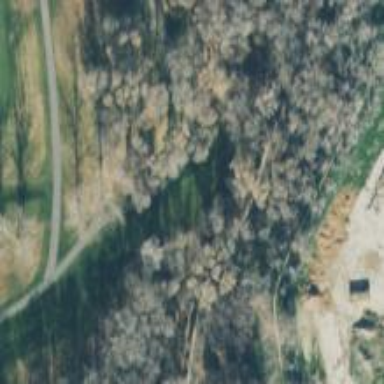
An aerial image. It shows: Golf cartpath that is also road path.